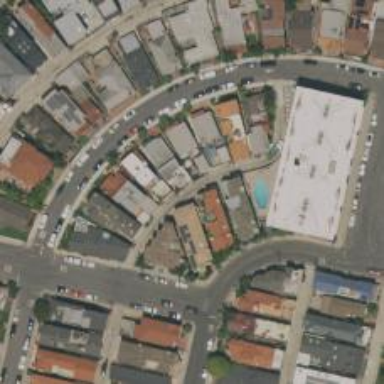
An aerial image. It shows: Alleyway designated as service road.